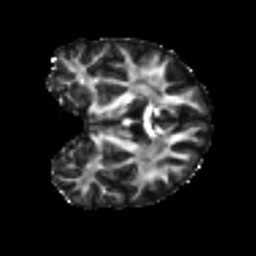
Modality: FA
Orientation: coronal
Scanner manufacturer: siemens
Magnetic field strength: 3 T
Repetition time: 4 s
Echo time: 0.0594 s